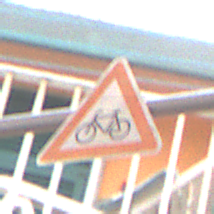
Verkehrszeichen: RadverkehrRechts
Umgebung: Outdoor, Urban
Tageszeit: Midday
Wetter: Overcast
Licht: Natural
Jahreszeit: NotSpecified
Kontrast: LowContrast